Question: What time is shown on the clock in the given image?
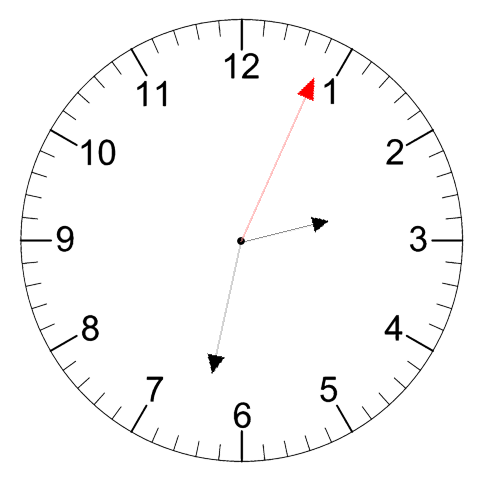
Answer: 02:32:04